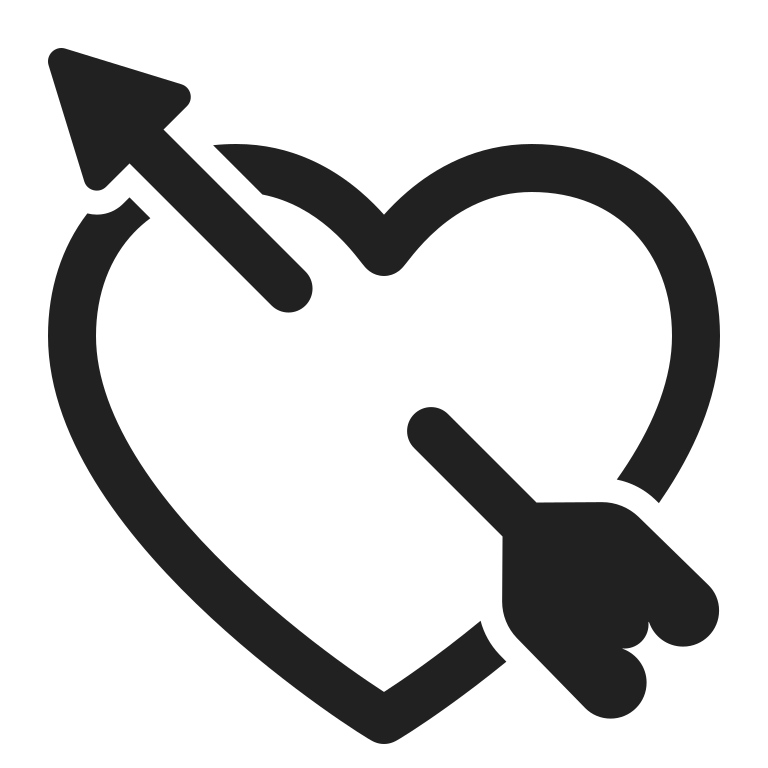
heart with arrow high contrast